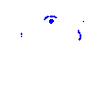
Particle: kaon